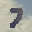
Label: 7